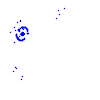
Particle: proton